Question: '''
WITH MEMBER [Measures].[Country Count]
AS
Count(existing [Customer].[Customer Geography].[Country])
MEMBER [Customer].[Customer Geography].ClassA AS
SUM(filter([Customer].[Customer Geography].[Country],[Measures].[Internet Order Count] > 3000))
MEMBER [Customer].[Customer Geography].ClassB AS
SUM(filter([Customer].[Customer Geography].[Country],[Measures].[Internet Order Count] > 1500))
MEMBER [Customer].[Customer Geography].ClassC AS
SUM(filter([Customer].[Customer Geography].[Country],[Measures].[Internet Order Count] > 0))
SET My_Custom_Set AS
{[Customer].[Customer Geography].ClassA, [Customer].[Customer Geography].ClassB,[Customer].[Customer Geography].ClassC}
SELECT {[Measures].[Internet Order Count], [Measures].[Internet Sales Amount], [Measures].[Country Count]} ON COLUMNS,
My_Custom_Set ON ROWS
FROM
[Adventure Works]
'''

In the above query, How to get how many countries contribute class A, class B, class C, Here for any class the maximum country count 6 is displayed in measure 'Country Count' ?
Why Here is not providing the count of countries for ?
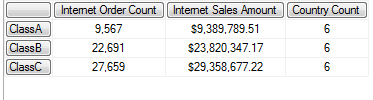
Answer: This does not work, as you are working within the same hierarchy: '[Customer].[Customer Geography].ClassA' is a new member of this hierarchy, and the 'FIlter' result is not contained in it, hence 'EXISTING' does not work.
The following query works (note that the 'count's are on the base sets):
'''
WITH
SET ClassA AS
filter([Customer].[Customer Geography].[Country],[Measures].[Internet Order Count] > 3000)
SET ClassB AS
filter([Customer].[Customer Geography].[Country],[Measures].[Internet Order Count] > 1500)
SET ClassC AS
filter([Customer].[Customer Geography].[Country],[Measures].[Internet Order Count] > 0)
MEMBER [Customer].[Customer Geography].ClassA AS
SUM(ClassA)
MEMBER [Customer].[Customer Geography].ClassB AS
SUM(ClassB)
MEMBER [Customer].[Customer Geography].ClassC AS
SUM(ClassC)
MEMBER [Measures].[Country Count]
AS
CASE
WHEN [Customer].[Customer Geography].CurrentMember IS [Customer].[Customer Geography].ClassA THEN
ClassA.Count
WHEN [Customer].[Customer Geography].CurrentMember IS [Customer].[Customer Geography].ClassB THEN
ClassB.Count
WHEN [Customer].[Customer Geography].CurrentMember IS [Customer].[Customer Geography].ClassC THEN
ClassC.Count
WHEN [Customer].[Customer Geography].CurrentMember IS [Customer].[Customer Geography].[All Customers] THEN
[Customer].[Customer Geography].[Country].Count
ELSE
1
END
SET My_Custom_Set AS
{[Customer].[Customer Geography].ClassA, [Customer].[Customer Geography].ClassB,[Customer].[Customer Geography].ClassC}
SELECT {[Measures].[Internet Order Count], [Measures].[Internet Sales Amount], [Measures].[Country Count]} ON COLUMNS,
My_Custom_Set ON ROWS
FROM
[Adventure Works]
'''